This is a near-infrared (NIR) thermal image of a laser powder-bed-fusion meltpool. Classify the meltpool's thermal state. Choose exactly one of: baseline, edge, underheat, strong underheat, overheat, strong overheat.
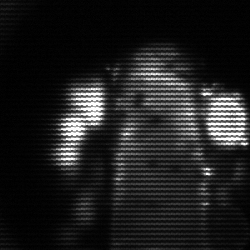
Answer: strong underheat